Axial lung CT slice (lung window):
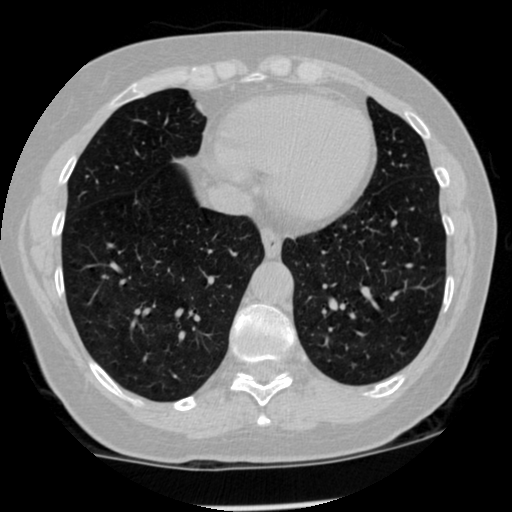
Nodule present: no